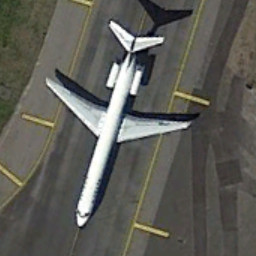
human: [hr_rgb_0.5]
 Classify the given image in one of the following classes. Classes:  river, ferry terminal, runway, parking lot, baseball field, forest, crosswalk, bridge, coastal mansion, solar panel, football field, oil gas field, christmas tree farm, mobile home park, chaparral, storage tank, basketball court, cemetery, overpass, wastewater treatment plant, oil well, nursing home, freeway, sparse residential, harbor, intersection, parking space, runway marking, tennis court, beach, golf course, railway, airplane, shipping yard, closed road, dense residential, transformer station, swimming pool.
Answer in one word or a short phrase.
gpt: airplane